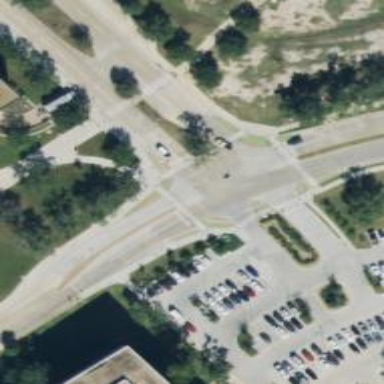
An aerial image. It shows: Footway located on traffic island.